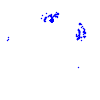
Particle: proton